Frequency: 65000
Velocity: 0,2015
Power: 18
Pulse duration: 0,0000001
Pass count: 1
Magnification: 10
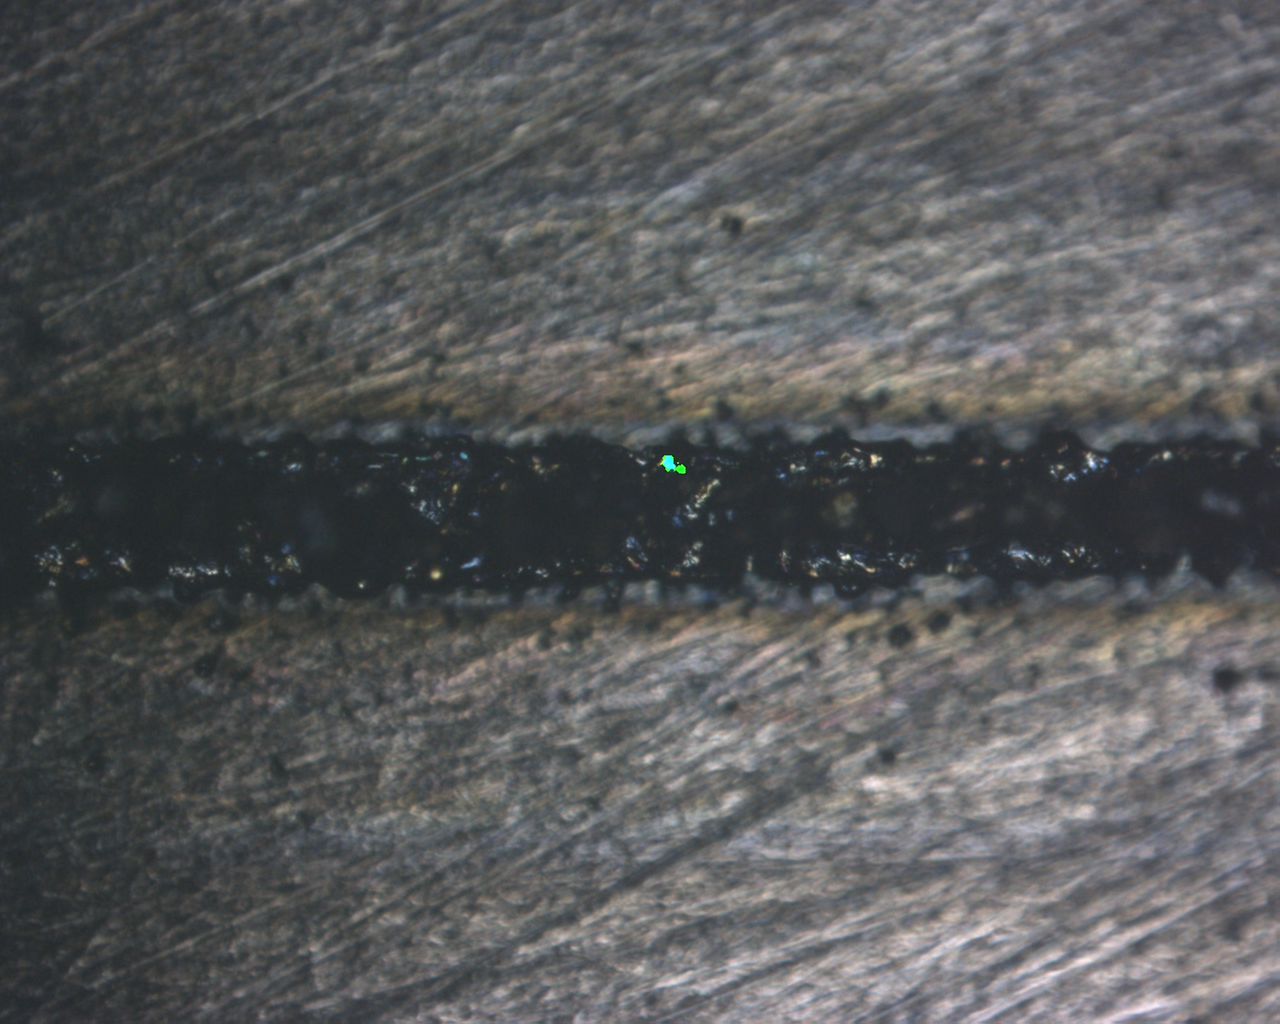
Measured width: 143.371
Other width: 59.616